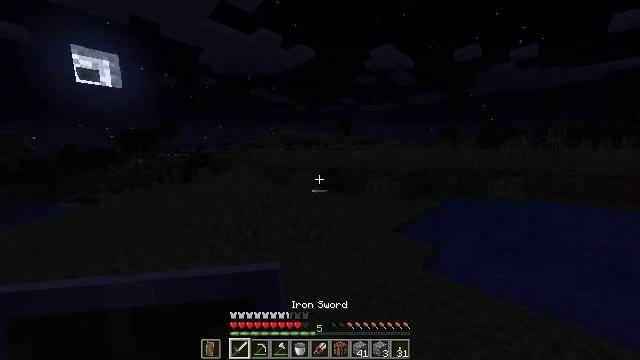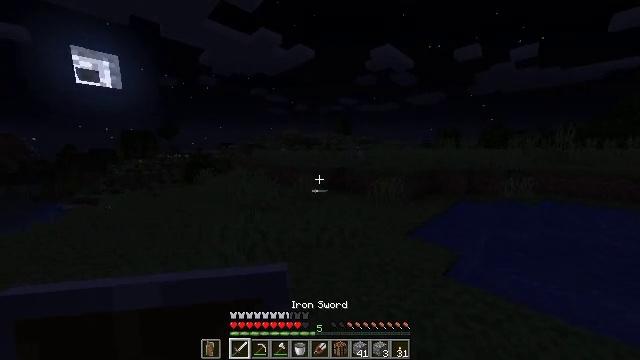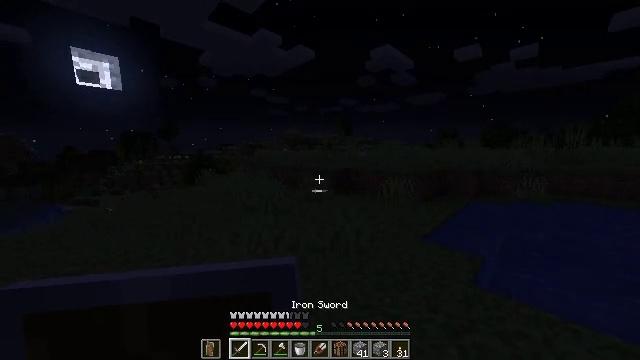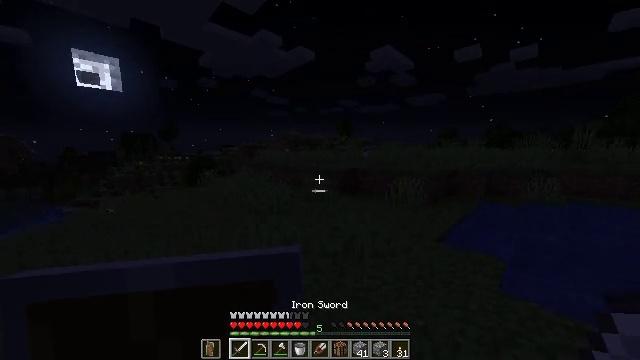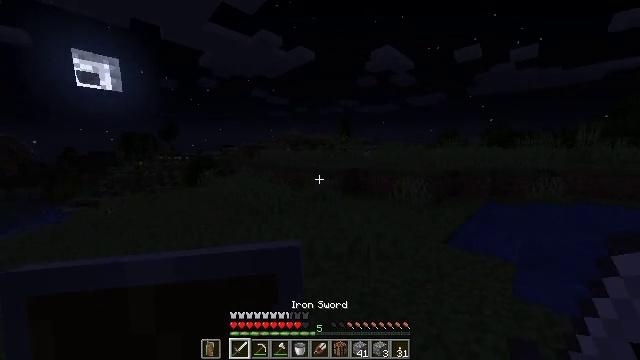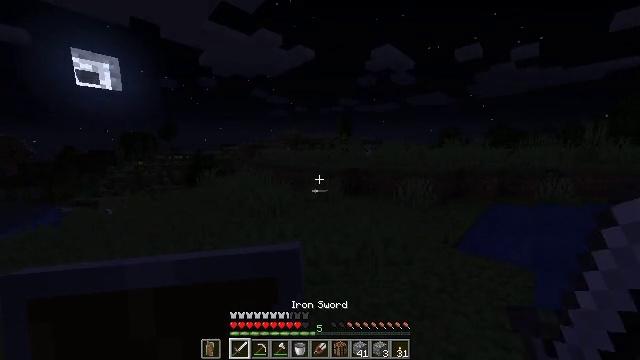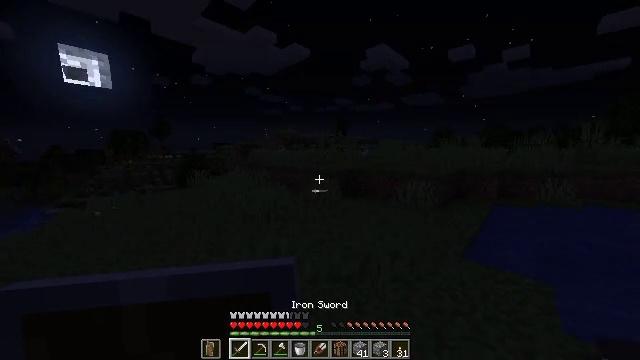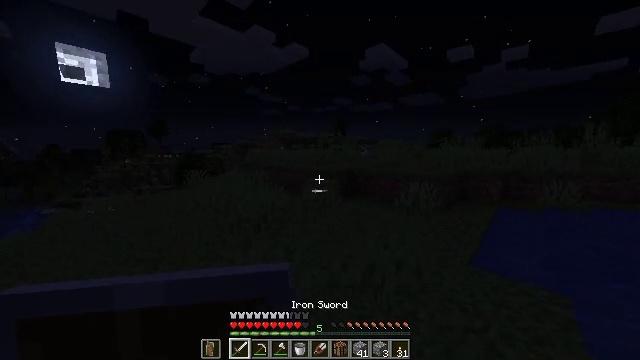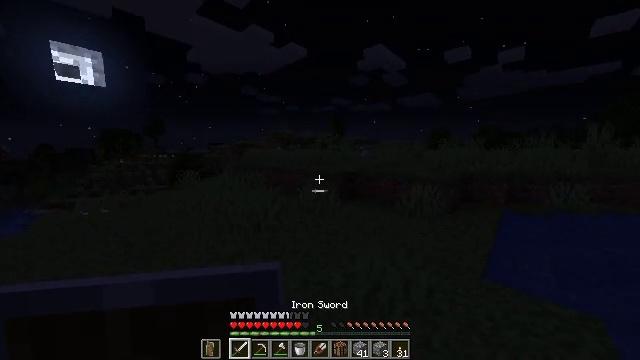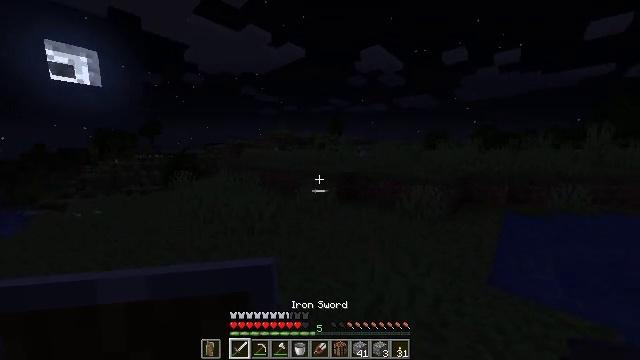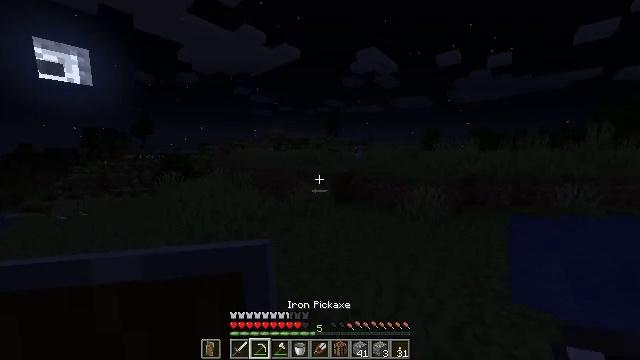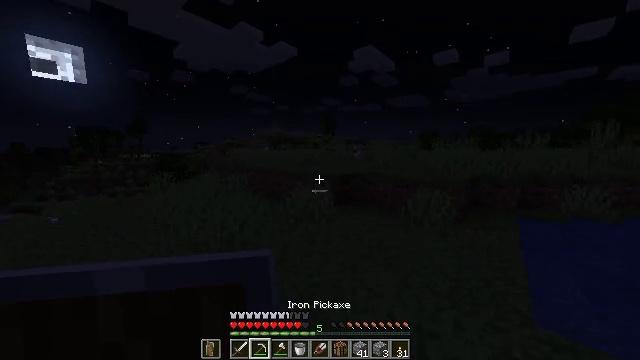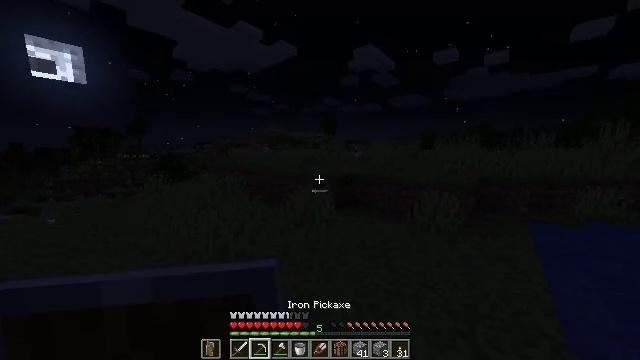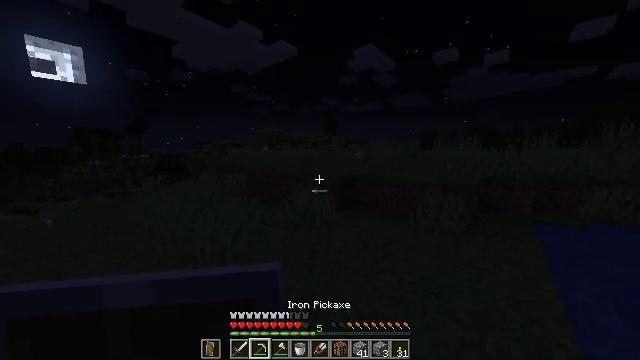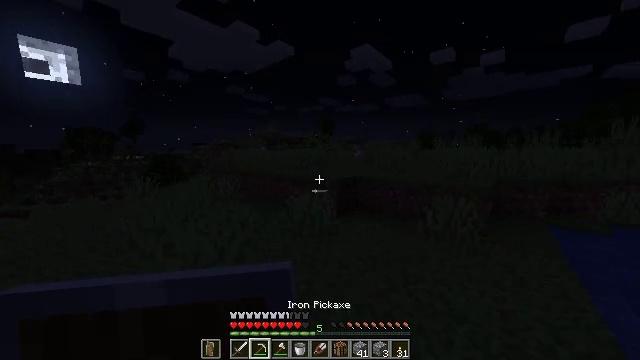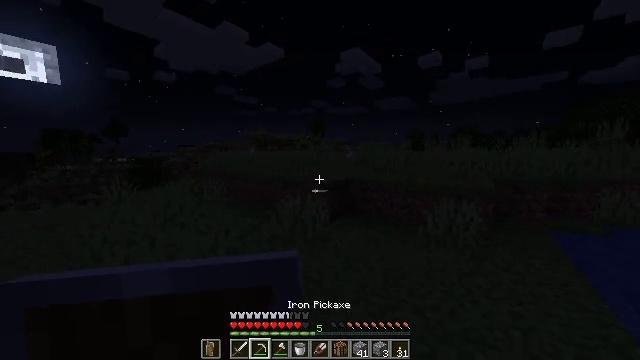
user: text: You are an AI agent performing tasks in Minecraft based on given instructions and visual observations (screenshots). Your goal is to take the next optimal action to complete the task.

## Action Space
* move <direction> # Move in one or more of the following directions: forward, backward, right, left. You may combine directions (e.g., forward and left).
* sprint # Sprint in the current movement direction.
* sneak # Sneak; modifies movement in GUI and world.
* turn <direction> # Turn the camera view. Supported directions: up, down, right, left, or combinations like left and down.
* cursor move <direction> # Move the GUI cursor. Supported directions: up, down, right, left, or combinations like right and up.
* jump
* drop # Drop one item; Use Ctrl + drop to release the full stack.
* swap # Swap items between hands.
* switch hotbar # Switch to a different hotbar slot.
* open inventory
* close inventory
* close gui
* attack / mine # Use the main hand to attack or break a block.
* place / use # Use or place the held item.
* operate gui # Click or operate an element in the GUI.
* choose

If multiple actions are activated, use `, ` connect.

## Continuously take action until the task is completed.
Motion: motion action
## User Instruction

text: Kill mobs.
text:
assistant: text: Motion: move forward and move left
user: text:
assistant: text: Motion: move forward and move left
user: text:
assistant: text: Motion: move forward and move left
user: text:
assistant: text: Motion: move forward
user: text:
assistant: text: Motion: move forward
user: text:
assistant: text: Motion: move forward, turn right
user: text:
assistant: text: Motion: move forward
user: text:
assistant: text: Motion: move forward
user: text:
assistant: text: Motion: move forward
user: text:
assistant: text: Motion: move forward, turn right
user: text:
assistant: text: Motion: move forward
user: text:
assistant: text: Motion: move forward
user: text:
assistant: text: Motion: move forward
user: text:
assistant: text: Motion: move forward
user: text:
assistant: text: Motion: move forward, turn right
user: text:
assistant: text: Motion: move forward, turn right
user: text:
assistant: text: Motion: move forward
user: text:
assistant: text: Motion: move forward
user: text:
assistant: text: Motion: move forward
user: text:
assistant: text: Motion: move forward
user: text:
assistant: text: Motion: move forward, turn right
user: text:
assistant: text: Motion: move forward
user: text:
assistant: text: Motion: move forward, turn right
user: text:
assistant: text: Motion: move forward, turn right
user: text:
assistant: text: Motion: move forward, turn right
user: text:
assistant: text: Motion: move forward, turn right
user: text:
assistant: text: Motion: move forward, turn right
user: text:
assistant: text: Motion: move forward, turn right
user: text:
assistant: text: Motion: move forward
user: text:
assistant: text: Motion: move forward